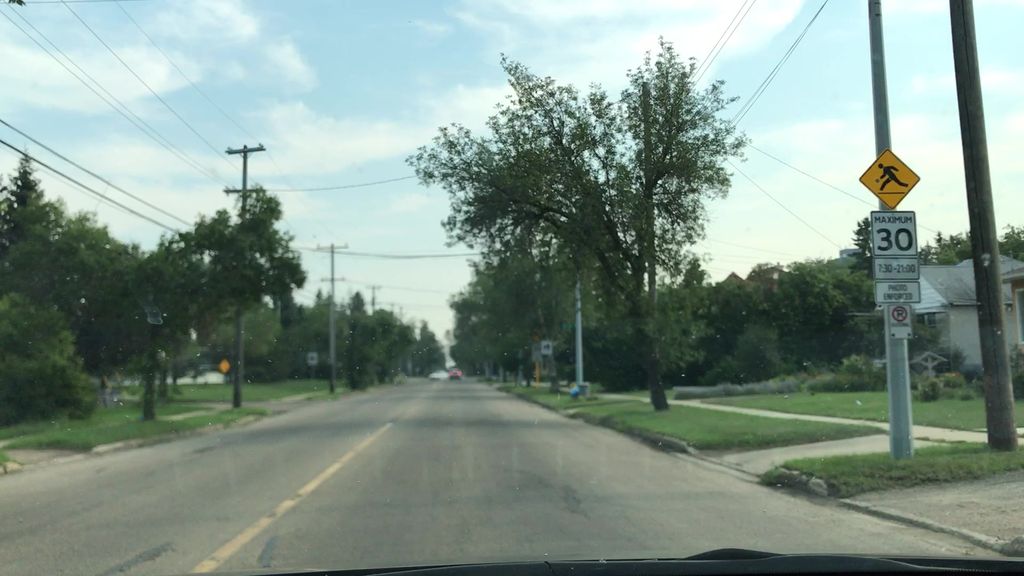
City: edmonton